Current action and preconditions to check: trajectory_clear

Your task: For each precondition in the list above, predict whether it will hold at this action.

Consider the current scene as observed from the mobile robot's camera, and analyze the predicted future states of all dynamic agents (e.g., people, animals, vehicles, or any moving entities) within the NEXT SECOND.

IMPORTANT: Only answer "very likely" if you are absolutely certain—based on strong, clear evidence—that a dynamic agent will violate the precondition in the predicted future state. Do NOT answer "very likely" for unlikely, ambiguous, or low-probability risks.

Ask yourself for each precondition: Is there a high probability, with clear and convincing evidence, that the predicted future states of any dynamic agent will interfere with the predicted future state of the currently executing action within the NEXT SECOND, causing that precondition to fail?

Assess the risk level based on these predictions. Use "likely" or "very likely" if motions create a clear risk of interference.

Use "neutral" or "improbable" if agents are nearby but their predicted paths are clearly diverging or non-conflicting.

Failure Risk Categories: "very improbable", "improbable", "neutral", "likely", "very likely"

Answer Format: Output ONLY the probability_of_failure value from these categories: "very improbable", "improbable", "neutral", "likely", "very likely"

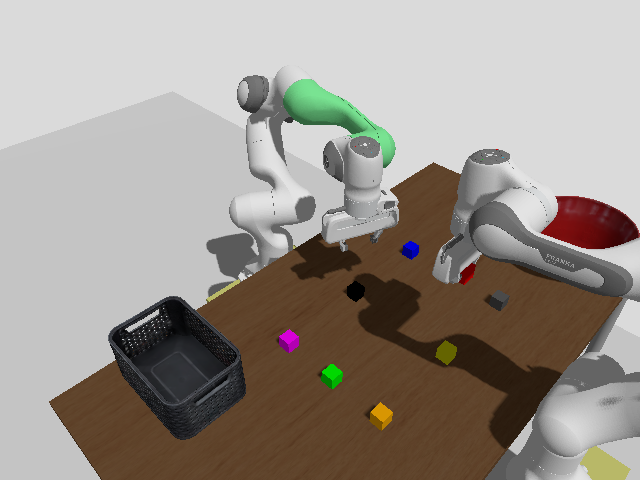

Answer: improbable